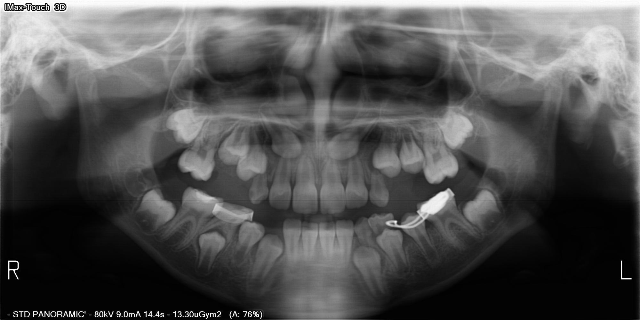
adult